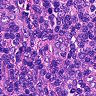
Metastatic tissue present: no